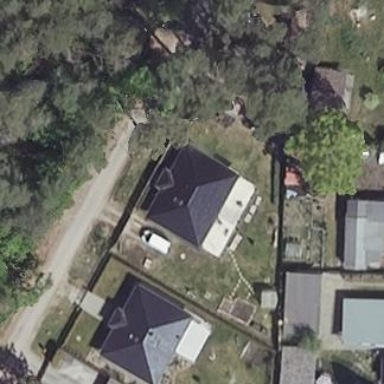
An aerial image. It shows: Hipped roof house.